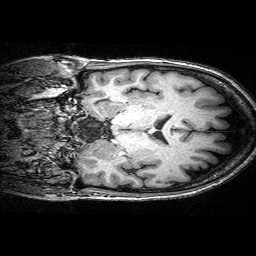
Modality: T1w
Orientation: coronal
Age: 54
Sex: female
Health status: ill
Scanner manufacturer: siemens
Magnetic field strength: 3 T
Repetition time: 0.0025 s
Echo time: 0.00336 s